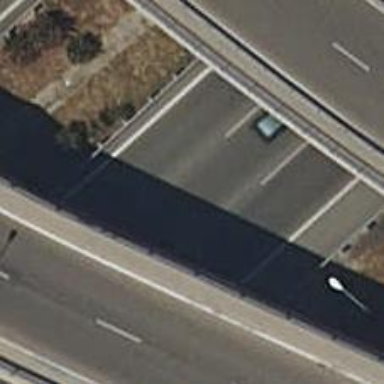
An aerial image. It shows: Asphalt motorway.